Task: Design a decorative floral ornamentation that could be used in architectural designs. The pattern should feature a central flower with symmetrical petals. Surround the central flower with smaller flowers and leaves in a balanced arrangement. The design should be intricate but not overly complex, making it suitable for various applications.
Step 1547:
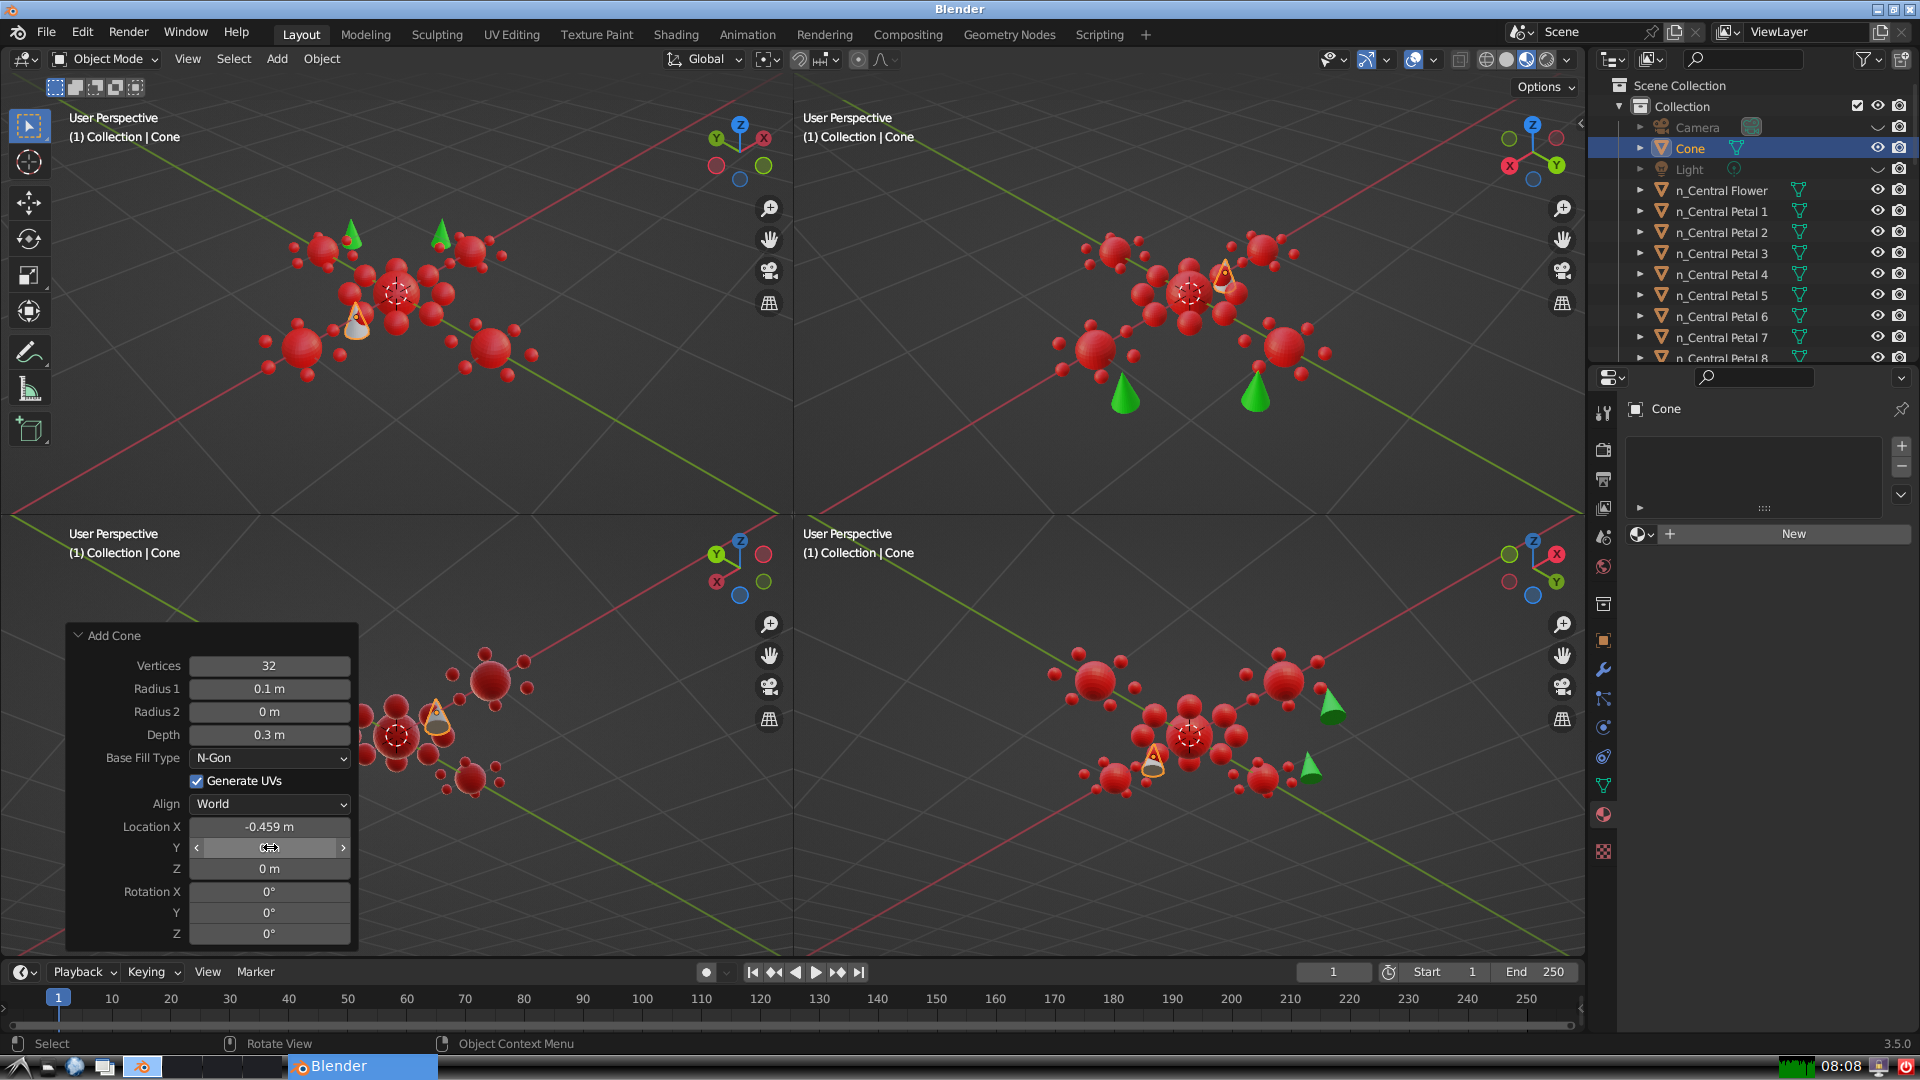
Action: click: no